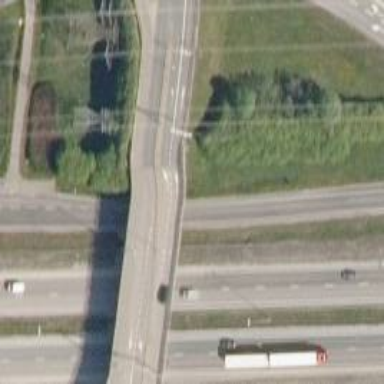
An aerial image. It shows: Cycleway bridge with asphalt surface.